Field crop: maize
Growth stage: 2
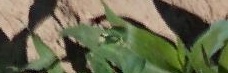
Species: maize